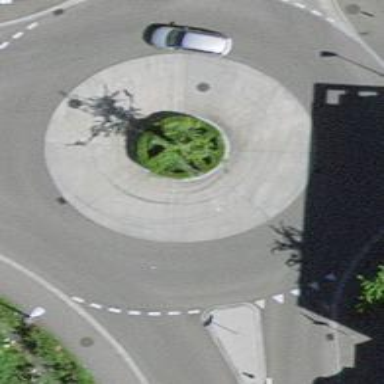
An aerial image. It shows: Tertiary road with asphalt surface leading to roundabout.